Question: I need to implement a with CSS3, I tried to implement with CSS3 Shapes, but I has not reached the desired result.
'''
* {
margin: 0;
padding: 0;
}
body {
background: #007FC1;
}
.container,
.panel {
border-bottom: 4px solid #B4CAD8;
}
.container {
background-color: #fff;
}
.container > .text {
padding: 0.5em;
}
.panel {
position: relative;
float: right;
width: 200px;
height: 40px;
margin-top: -4px;
background-color: #fff;
line-height: 42px;
text-align: center;
}
.panel:before {
content: '';
position: absolute;
left: -44px;
width: 0;
height: 0;
border-top: 44px solid #B4CAD8;
border-left: 44px solid transparent;
}
'''
'''
<div class="container">
<div class="text">
<p>Lorem ipsum dolor sit amet, consectetur adipisicing elit. Voluptates nam fuga eligendi ipsum sed ducimus quia adipisci unde atque enim quasi quidem perspiciatis totam soluta tempora hic voluptatem optio perferendis.</p>
</div>
</div>
<div class="panel">this is a panel</div>
'''
It is impossible to implement border and set background color on the wave shape.
I need to achieve this result:

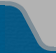
Answer: You could use 'svg' instead of '.panel'('div') and float it to the right.

'''
body {
background: #007FC1;
}
.container {
border-bottom: 4px solid #B4CAD8;
}
.container {
background-color: #fff;
z-index: -1;
}
.container > .text {
padding: 0.5em;
}
.panel {
position: relative;
float: right;
margin-top: -4px;
}
'''
'''
<div class="container">
<div class="text">
<p>Lorem ipsum dolor sit amet, consectetur adipisicing elit. Voluptates nam fuga eligendi ipsum sed ducimus quia adipisci unde atque enim quasi quidem perspiciatis totam soluta tempora hic voluptatem optio perferendis.</p>
</div>
</div>
<svg class="panel" width="200" height="54">
<path d="M0,0 h7 q9,3 12.5,10 l13,30 q3.2,10 13,10 h157 v-50z" fill="white" />
<path transform="translate(0, -0.5)" d="M0,2 h7 q10,2 13,10 l13,30 q3,9 13,10 h157" fill="none" stroke="#B4CAD8" stroke-width="4" />
<text x="110.5" y="25" text-anchor="middle">This is a panel</text>
</svg>
'''
---
You could also get a shape other way around.

'''
body {
background: #007FC1;
}
.container {
border-bottom: 4px solid #B4CAD8;
}
.container {
background-color: #fff;
z-index: -1;
}
.container > .text {
padding: 0.5em;
}
.panel {
position: relative;
float: right;
margin-top: -4px;
}
'''
'''
<div class="container">
<div class="text">
<p>Lorem ipsum dolor sit amet, consectetur adipisicing elit. Voluptates nam fuga eligendi ipsum sed ducimus quia adipisci unde atque enim quasi quidem perspiciatis totam soluta tempora hic voluptatem optio perferendis.</p>
</div>
</div>
<svg class="panel" width="200" height="59">
<path d="M0,0 h30 q15,0 5,15 l-17,20 q-13,16 5,15 h200 v-58" fill="white" />
<path transform="translate(0, -0.5)" d="M0,2 h30 q15,0 5,15 l-17,20 q-13,16 5,15 h200" fill="none" stroke="#B4CAD8" stroke-width="4" />
<text x="115" y="30" text-anchor="middle">This is a panel</text>
</svg>
'''
---
A bit more curvy.

'''
body {
background: #007FC1;
}
.container {
border-bottom: 4px solid #B4CAD8;
}
.container {
background-color: #fff;
z-index: -1;
}
.container > .text {
padding: 0.5em;
}
.panel {
position: relative;
float: right;
margin-top: -4px;
}
'''
'''
<div class="container">
<div class="text">
<p>Lorem ipsum dolor sit amet, consectetur adipisicing elit. Voluptates nam fuga eligendi ipsum sed ducimus quia adipisci unde atque enim quasi quidem perspiciatis totam soluta tempora hic voluptatem optio perferendis.</p>
</div>
</div>
<svg class="panel" width="200" height="54">
<path d="M0,0 h7 q55,-5 15,35 q-13,16 15,15 h200 v-54" fill="white" />
<path transform="translate(0, -0.5)" d="M0,2 h7 q55,-5 15,35 q-13,16 15,15 h200" fill="none" stroke="#B4CAD8" stroke-width="4" />
<text x="115" y="30" text-anchor="middle">This is a panel</text>
</svg>
'''
---
How about a real wave shape?

'''
body {
background: #007FC1;
}
.container {
border-bottom: 4px solid #B4CAD8;
}
.container {
background-color: #fff;
z-index: -1;
}
.container > .text {
padding: 0.5em;
}
.panel {
position: relative;
float: right;
margin-top: -24px;
}
'''
'''
<div class="container">
<div class="text">
<p>Lorem ipsum dolor sit amet, consectetur adipisicing elit. Voluptates nam fuga eligendi ipsum sed ducimus quia adipisci unde atque enim quasi quidem perspiciatis totam soluta tempora hic voluptatem optio perferendis.</p>
</div>
</div>
<svg class="panel" width="200" height="85">
<path d="M0,24 a10,7.5 1 1,0 0,-15 q20,-11 40,26" fill="#007FC1" />
<path d="M0,22 m0,-15 q40,-10 40,60 q0,15 15,15 h146 v-65" fill="white" />
<path d="M0,22 a10,7.5 1 1,0 0,-15 q40,-10 40,60 q0,15 15,15 h146" fill="none" stroke="#B4CAD8" stroke-width="4" />
<text x="110.5" y="55" text-anchor="middle">This is a panel</text>
</svg>
'''